Question: Hello I have create my custom control with a proprierty definition

I read this page <URL> for customize the design of my custom control.
This is my code (this generate a table with a number of rows how many elements are the proprierty )
'''
<?xml version="1.0" encoding="UTF-8"?>
<xp:view xmlns:xp="http://www.ibm.com/xsp/core">
<xp:table style="width:100.0px;border-color:rgb(235,235,235);border-style:solid">
<xp:tr>
<xp:td style="background-color:rgb(209,241,248)">
<xp:span
style="font-weight:bold;background-color:rgb(184,228,245)">
</xp:span>
<xp:span style="font-weight:bold">
<%=this.titolo%>
</xp:span>
<xp:span style="border-color:rgb(192,192,192)">
</xp:span>
</xp:td>
</xp:tr>
<%for(i=0;i<this.titololink.length;i++){%>
<xp:tr>
<xp:td><%this.titololink[i]%></xp:td>
</xp:tr>
<%}%>
</xp:table></xp:view>
'''
The rows is showed in my XPages..but this code 'this.titololink[i]' every row is empty and don't show the content of my proproerties....(I don't understand what is the type)
Have someone any idea?
Tnx a lot
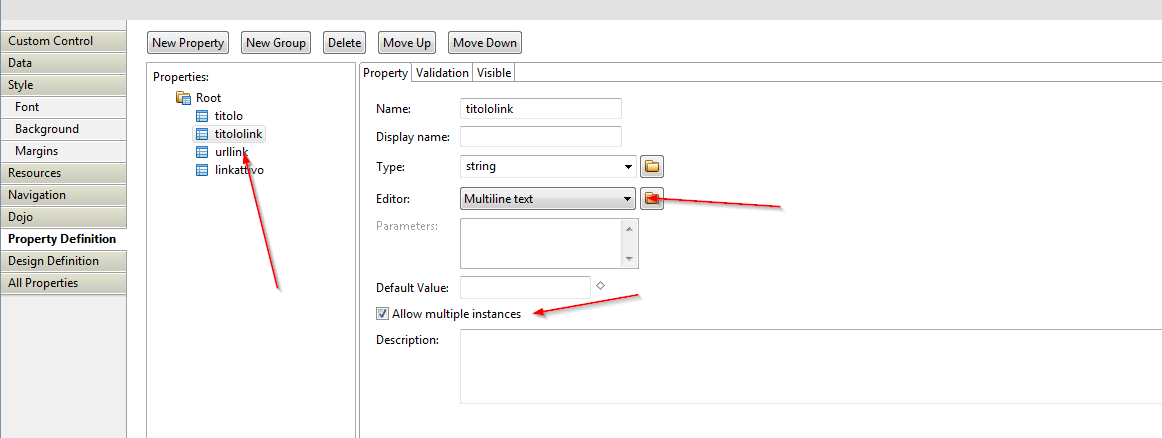
Answer: Hello I have found a solution...
'''
<%var a=eval(""+this.titololink+"");%><%=a[i]%>
'''
With this code work very weel.
Strange but work